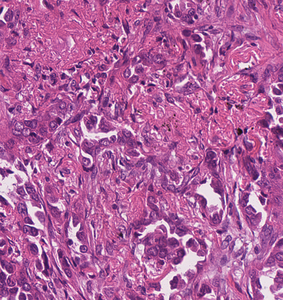
Tumor epithelial tissue: yes
Tumor-associated stroma tissue: yes
Normal tissue: no